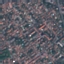
Label: Residential